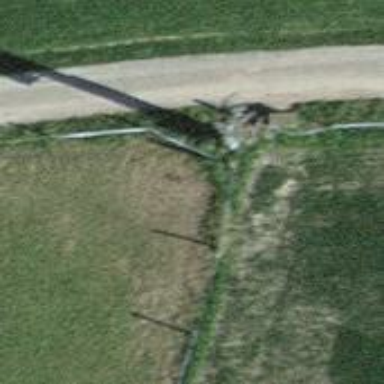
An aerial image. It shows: Distribution transformer attached to power pole.